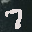
Label: 7